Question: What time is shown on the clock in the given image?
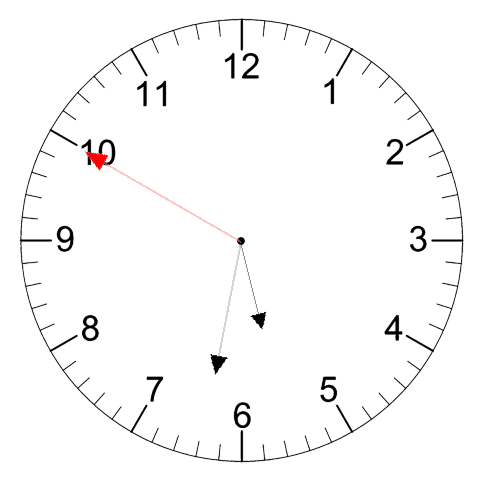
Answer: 05:31:50